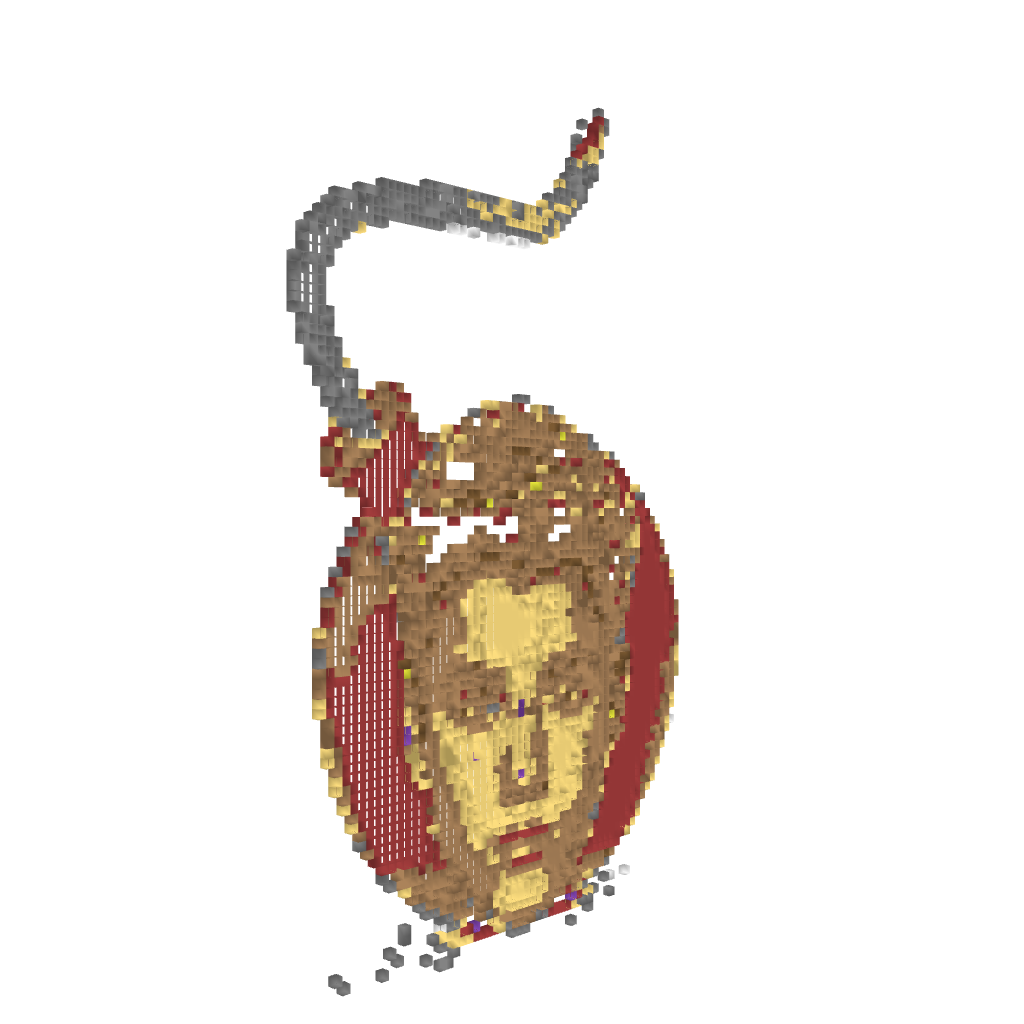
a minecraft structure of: Need something to Blow Up for Your Server? (ErnieCIII) bad low quality